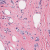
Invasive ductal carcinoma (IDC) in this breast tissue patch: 0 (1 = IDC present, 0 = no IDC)